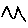
Label: zigzag